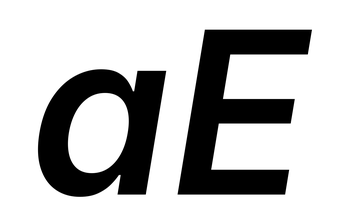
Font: Inter-Italic_SemiBold_Italic